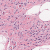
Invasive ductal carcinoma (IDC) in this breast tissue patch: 1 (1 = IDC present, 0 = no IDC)